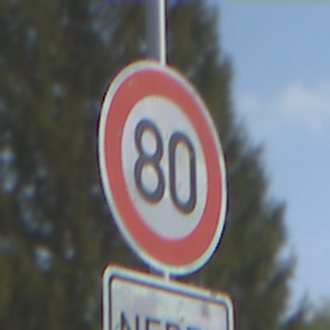
Verkehrszeichen: Geschwindigkeit80
Zusatzzeichen unten: HinweiseAufGefahrenDurchVerbaleAngabe10
Umgebung: Outdoor, Suburban
Tageszeit: MorningAfternoon
Wetter: PartlyCloudy
Licht: Natural
Jahreszeit: NotSpecified
Kontrast: HighContrast